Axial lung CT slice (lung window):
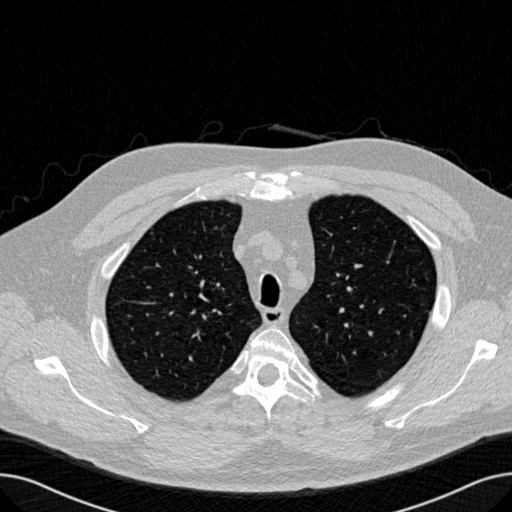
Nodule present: no